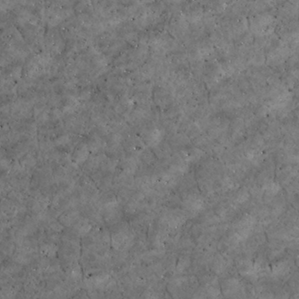
Label: non_frost